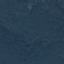
Label: Forest